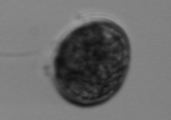
Label: Prorocentrum